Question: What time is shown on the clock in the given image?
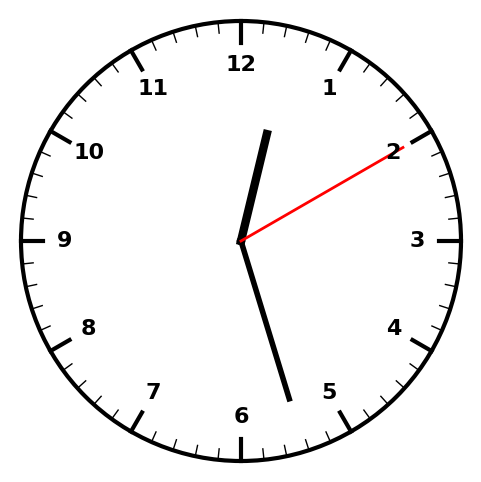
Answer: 12:27:10